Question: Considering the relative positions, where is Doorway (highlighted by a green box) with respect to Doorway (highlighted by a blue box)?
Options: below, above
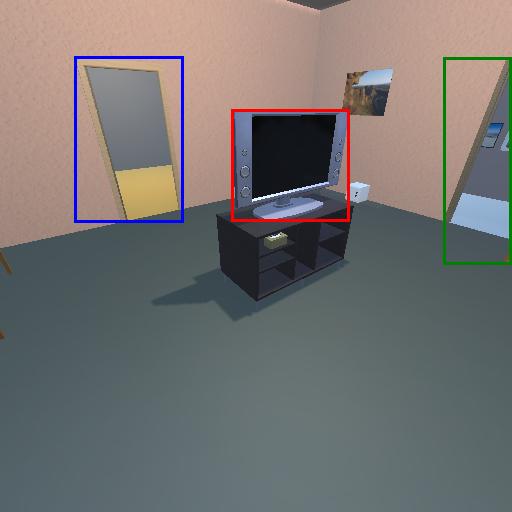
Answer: below